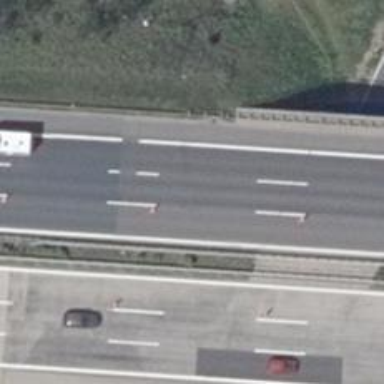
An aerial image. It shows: Concrete bridge over motorway.